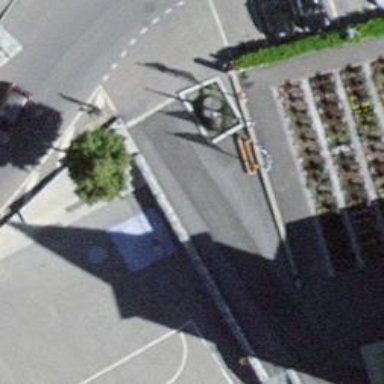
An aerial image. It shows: Flagpole structure.